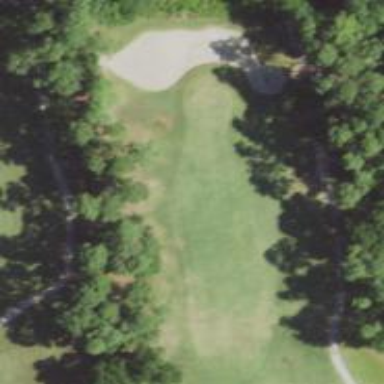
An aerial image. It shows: View of golf hole.